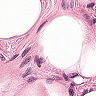
Metastatic tissue present: no